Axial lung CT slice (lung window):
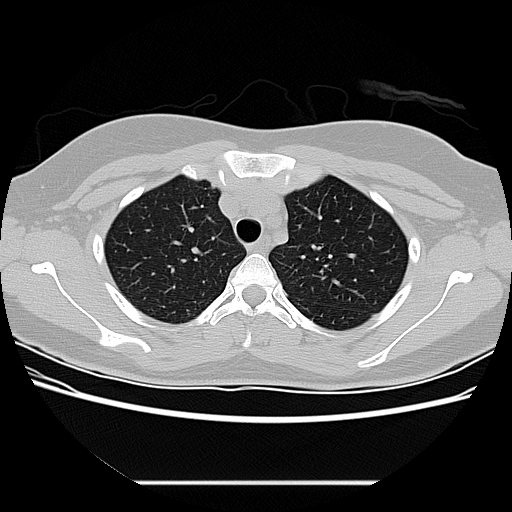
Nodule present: no